Interaction volume radius: 5 \u00c5
Interaction volume height: 25 \u00c5
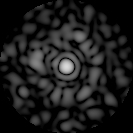
Disorder parameter: 0.8188